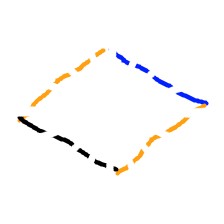
Shape: rhombus